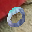
Label: 0